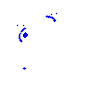
Particle: electron